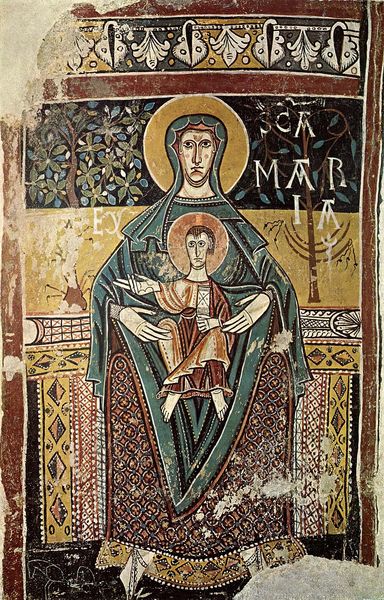
Titel: Wandmalerei aus San Pedro de Sorpe (ursprünglich)
Institution: Barcelona, Museo de Arte de Cataluna
Schlagwörter: baum, blau, blätter, hand, mann, umhang, gelb, grün, braun, frau, kleid, blick, rot, flächig, malerei, muster, ornament, alt, wand, gesicht, kirche, gewand, gold, kind, schrift, ornamente, wandmalerei, lüster, schoß, religion, jungfrau, loch, sandfarben, kaputt, heiligenschein, nimbus, christus, jesus, mittelalter, maria, madonna, mutter gottes, muser, christentum, ikone, judentum, aureole, byzanz, naturfarben, hodegetria, 1200, vorde